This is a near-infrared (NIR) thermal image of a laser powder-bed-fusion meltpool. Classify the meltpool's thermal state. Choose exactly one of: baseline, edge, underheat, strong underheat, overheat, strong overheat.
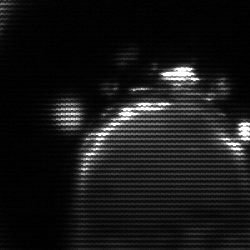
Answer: edge